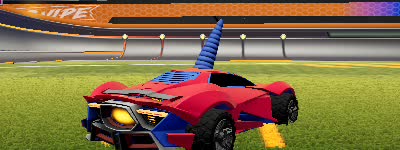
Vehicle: werewolf